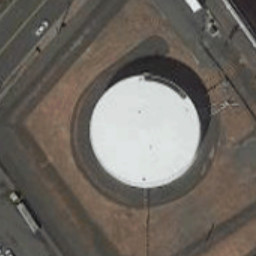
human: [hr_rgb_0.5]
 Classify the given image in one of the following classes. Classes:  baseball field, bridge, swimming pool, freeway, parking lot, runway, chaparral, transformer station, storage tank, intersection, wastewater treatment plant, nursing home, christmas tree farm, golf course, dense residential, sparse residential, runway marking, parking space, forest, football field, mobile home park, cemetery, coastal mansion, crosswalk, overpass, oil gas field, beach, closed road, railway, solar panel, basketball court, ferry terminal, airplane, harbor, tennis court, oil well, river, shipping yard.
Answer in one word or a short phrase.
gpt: storage tank